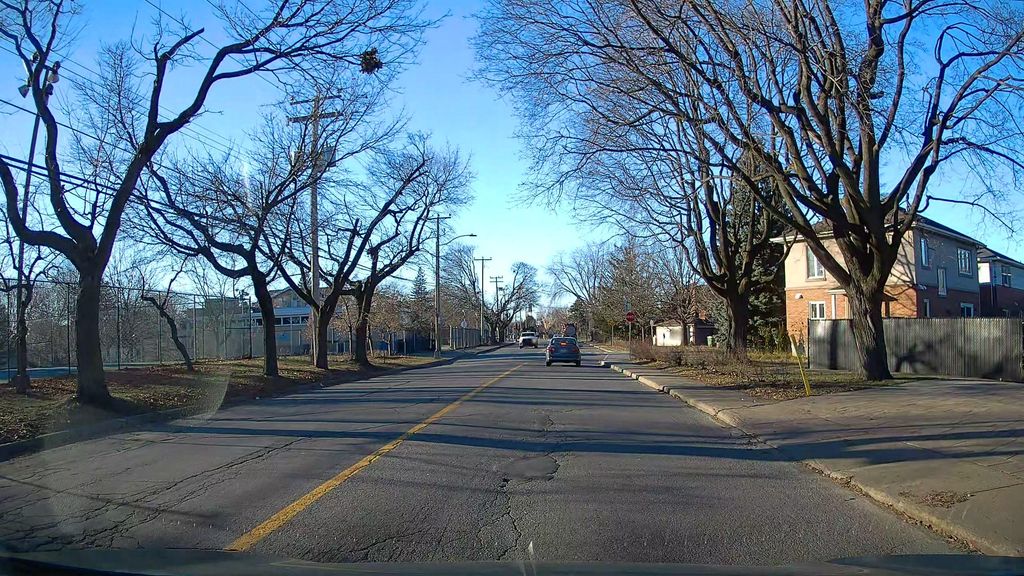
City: montreal